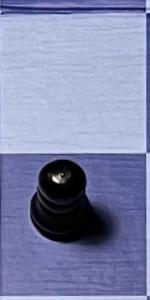
Label: Pawn_Black